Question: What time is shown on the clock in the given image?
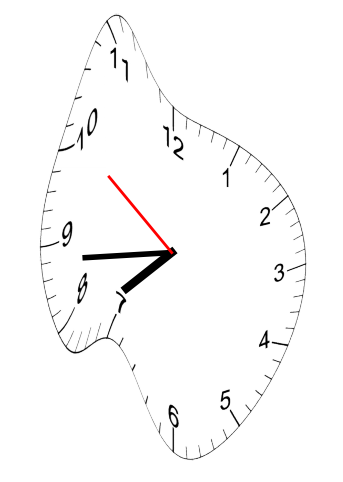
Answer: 07:43:51